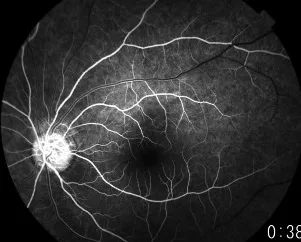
Fluorescein angiography revealed a delay in filling time in the left eye two days after the first visit. (B) Retinal vein filling during the late arteriovenous phase took 38 seconds.
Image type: ophthalmic_imaging (ophthalmic_angiography)